Field crop: tomato
Growth stage: 1
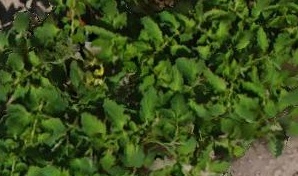
Species: tomato